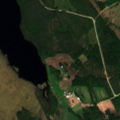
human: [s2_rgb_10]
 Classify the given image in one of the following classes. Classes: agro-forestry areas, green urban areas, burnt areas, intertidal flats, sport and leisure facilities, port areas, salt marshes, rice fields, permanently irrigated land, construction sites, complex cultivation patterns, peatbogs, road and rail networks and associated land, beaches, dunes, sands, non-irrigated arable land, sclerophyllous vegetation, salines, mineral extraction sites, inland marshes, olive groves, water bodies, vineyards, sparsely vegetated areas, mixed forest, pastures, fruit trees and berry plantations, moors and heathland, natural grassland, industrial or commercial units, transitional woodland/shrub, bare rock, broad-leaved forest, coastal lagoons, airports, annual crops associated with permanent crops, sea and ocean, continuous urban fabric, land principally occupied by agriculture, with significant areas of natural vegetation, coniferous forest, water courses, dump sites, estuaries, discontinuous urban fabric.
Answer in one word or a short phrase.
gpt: land principally occupied by agriculture, with significant areas of natural vegetation, broad-leaved forest, coniferous forest, mixed forest, transitional woodland/shrub, peatbogs, water bodies